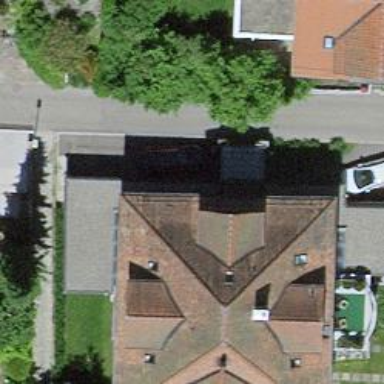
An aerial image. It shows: View of roof of building.